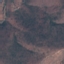
Land use / land cover class: HerbaceousVegetation